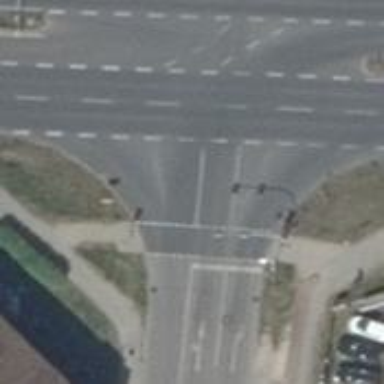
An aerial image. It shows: Road crossing with traffic signals.